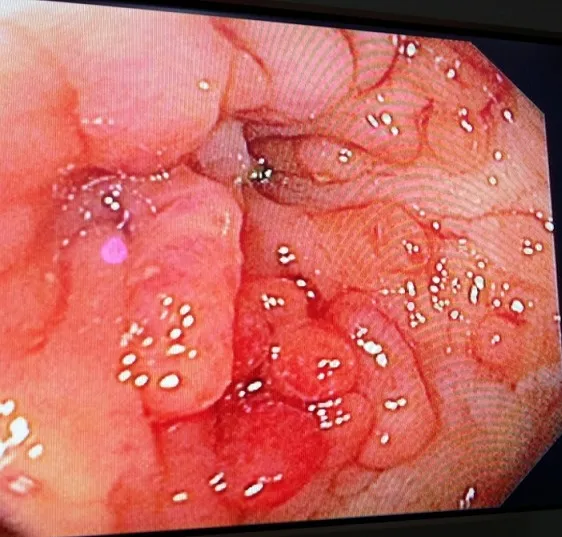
Numerous polyps in the colon of case 2.
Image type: endoscopy (gi_endoscopy)